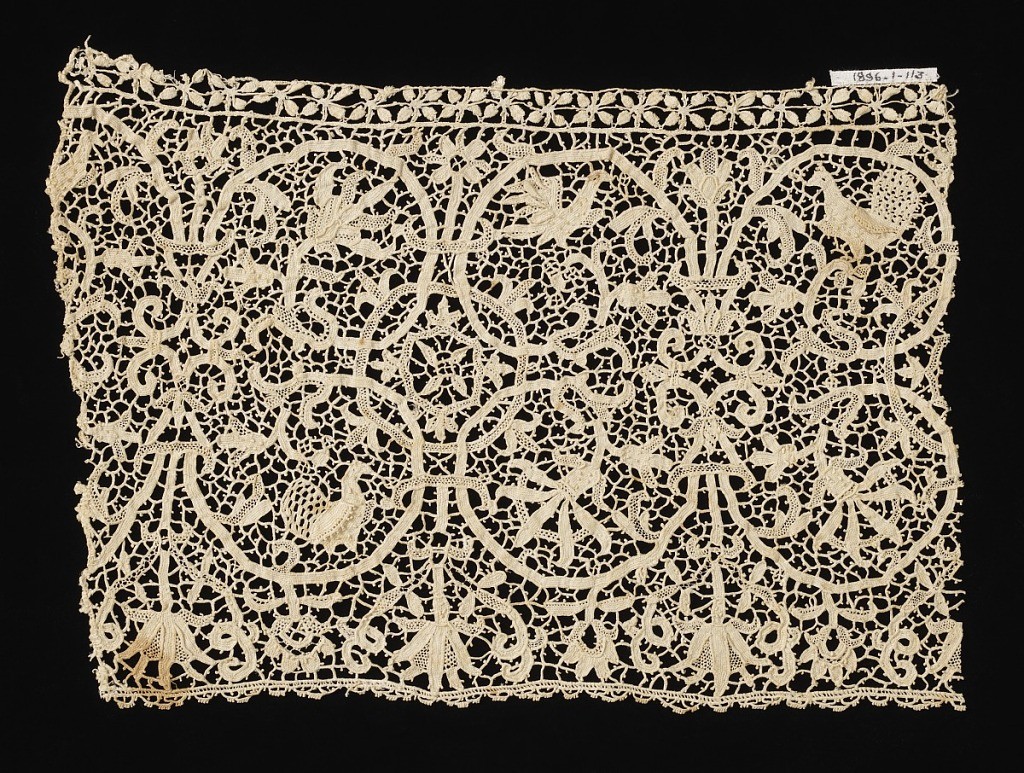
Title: Fragment
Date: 18th century
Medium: linen Technique: needle lace (punto in aria)
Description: Ribbon-like solid scrolls spring from urn and terminate in blossoms. Peacocks and other birds perch in foliage.